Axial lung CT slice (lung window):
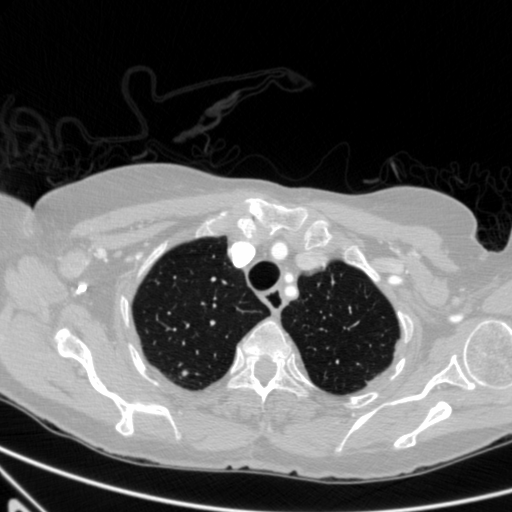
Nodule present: yes
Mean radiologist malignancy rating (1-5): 2.667